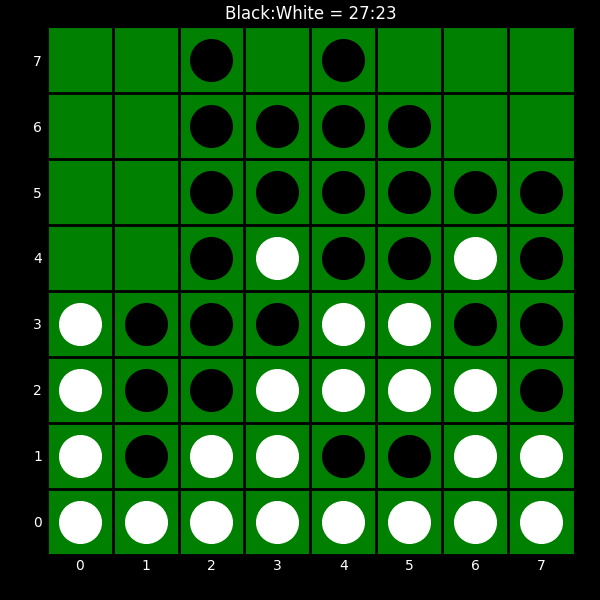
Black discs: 27
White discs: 23